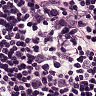
Metastatic tissue present: no